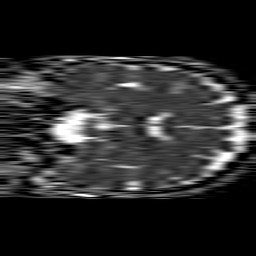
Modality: ADC
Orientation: coronal
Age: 61
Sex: female
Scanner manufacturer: philips
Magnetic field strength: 1.5 T
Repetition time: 4.6 s
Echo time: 0.08941 s